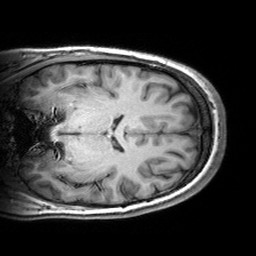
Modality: T1w
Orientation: coronal
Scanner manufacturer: siemens
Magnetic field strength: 3 T
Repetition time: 2.53 s
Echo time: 0.00299 s